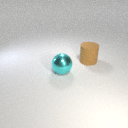
large cyan metal sphere to the left of large brown rubber cylinder